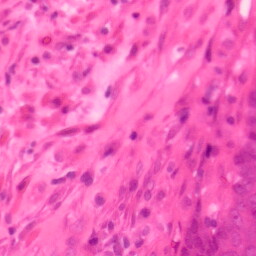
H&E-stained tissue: Colon